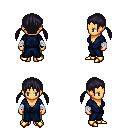
a pixel art fantasy rpg character, female body template, human, tanned skin, blue robe, teal pants, raven twin-tailed hairstyle, white cloth bandages, gold boots, four views (front, back, left, right), 2x2 character sprite sheet, small pixel art, hard edges, no anti-aliasing